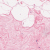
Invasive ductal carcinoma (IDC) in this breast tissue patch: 0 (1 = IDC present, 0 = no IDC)